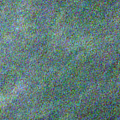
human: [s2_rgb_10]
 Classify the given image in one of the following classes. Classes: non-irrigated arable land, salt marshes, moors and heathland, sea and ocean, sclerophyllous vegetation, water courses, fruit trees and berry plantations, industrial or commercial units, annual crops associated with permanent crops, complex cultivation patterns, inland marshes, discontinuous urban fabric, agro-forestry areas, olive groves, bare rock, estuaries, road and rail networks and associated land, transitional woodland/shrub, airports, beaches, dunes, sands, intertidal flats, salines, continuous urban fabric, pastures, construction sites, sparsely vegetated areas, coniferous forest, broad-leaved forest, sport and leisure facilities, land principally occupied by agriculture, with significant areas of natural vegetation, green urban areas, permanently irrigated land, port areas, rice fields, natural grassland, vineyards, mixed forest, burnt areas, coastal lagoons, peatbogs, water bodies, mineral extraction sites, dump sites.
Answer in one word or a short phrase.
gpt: water bodies